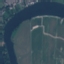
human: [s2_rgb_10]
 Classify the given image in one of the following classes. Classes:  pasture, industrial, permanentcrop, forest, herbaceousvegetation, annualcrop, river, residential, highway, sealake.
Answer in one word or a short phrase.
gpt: River